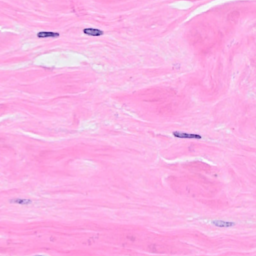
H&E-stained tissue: Breast